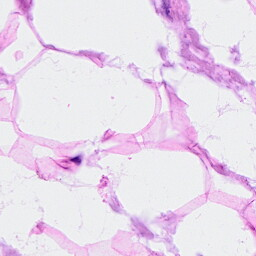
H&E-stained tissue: Breast